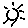
Label: sun